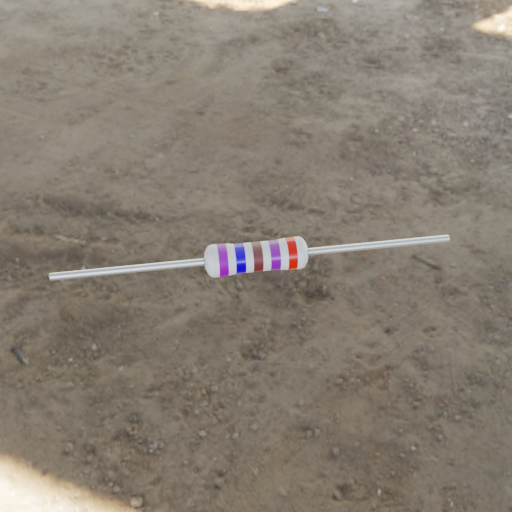
Resistor colour bands (in order): violet, blue, brown, violet, red